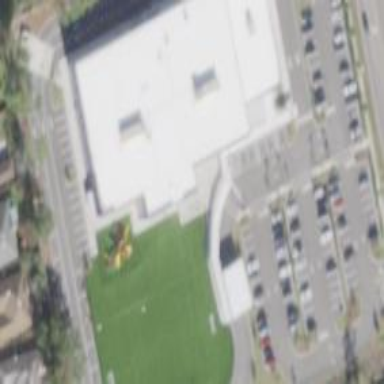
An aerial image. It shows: School.